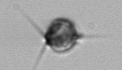
Label: Acanthoica_quattrospina